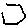
Label: hexagon